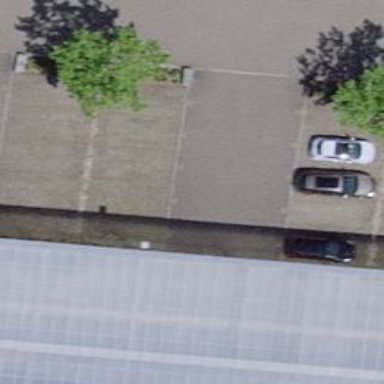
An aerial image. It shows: Parking aisle designated as service road.